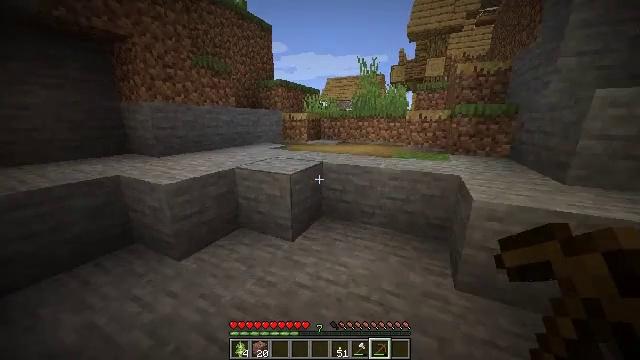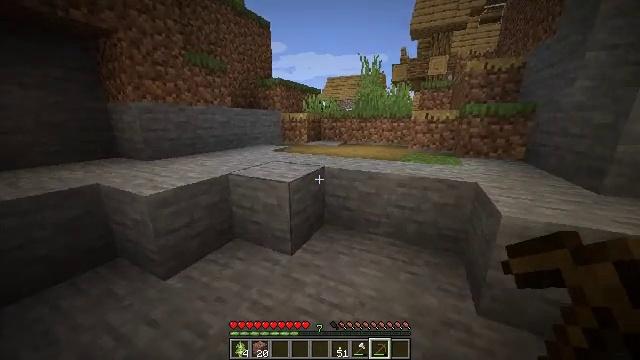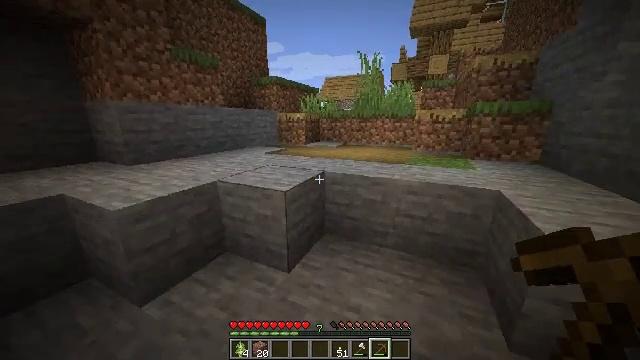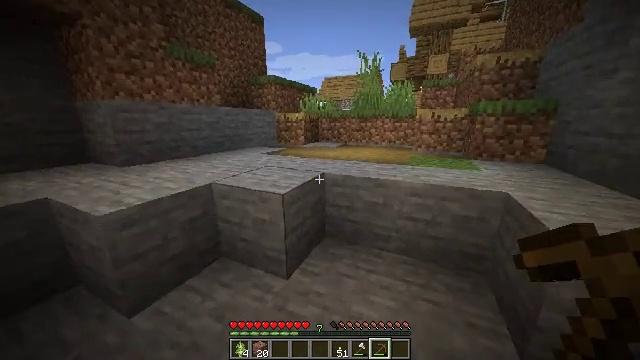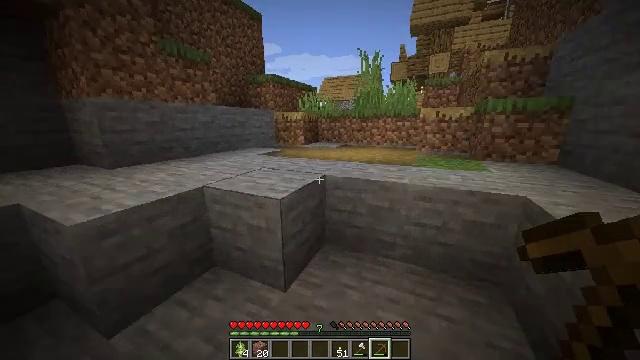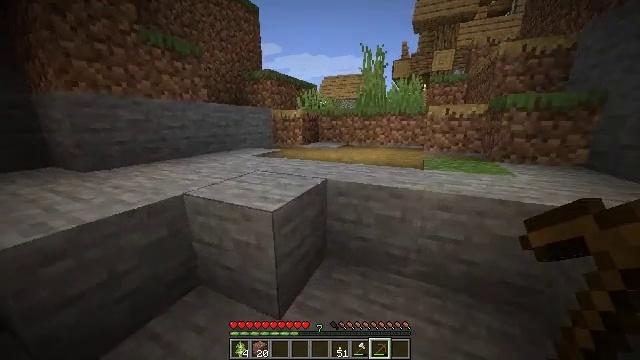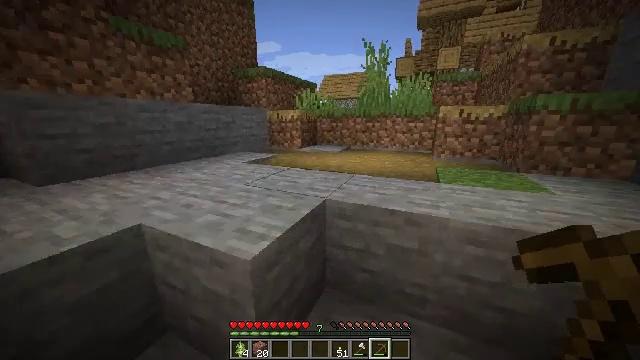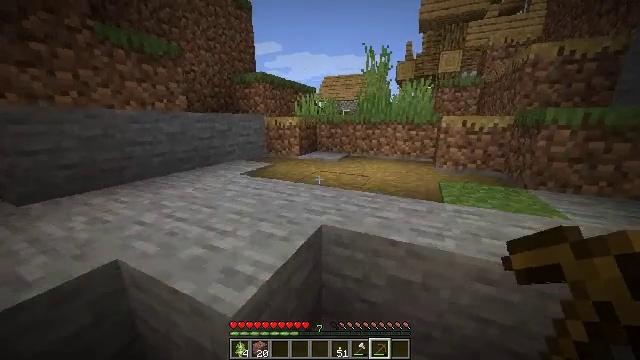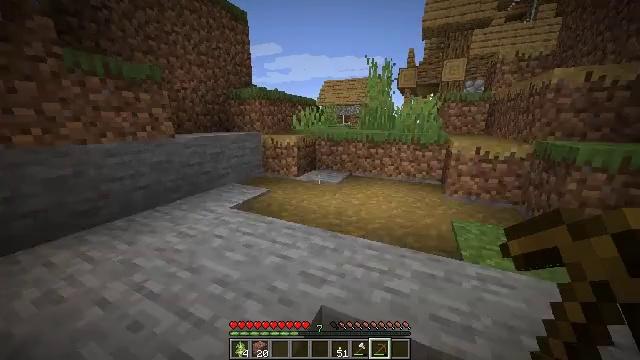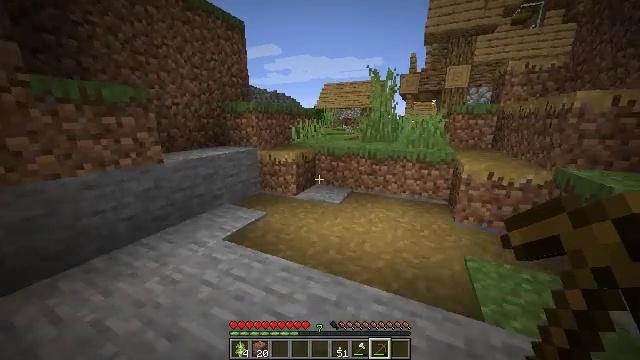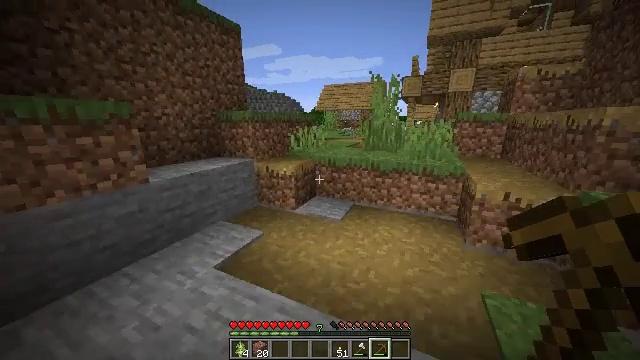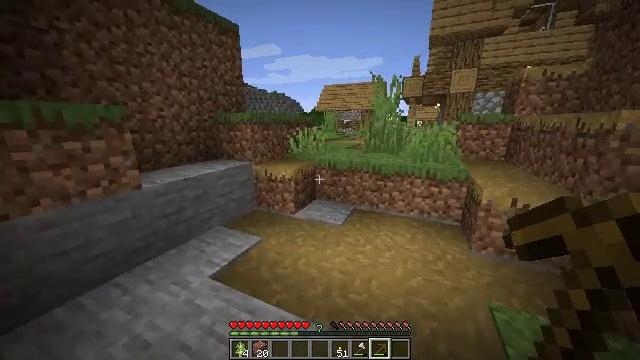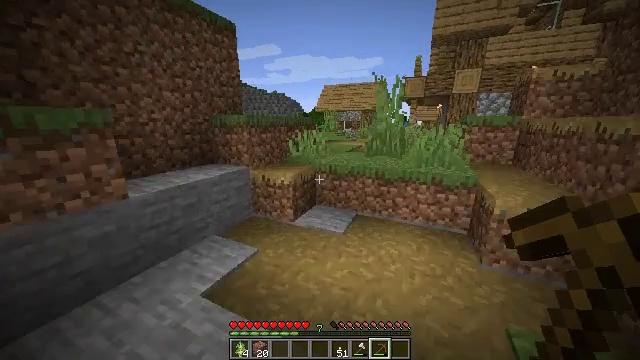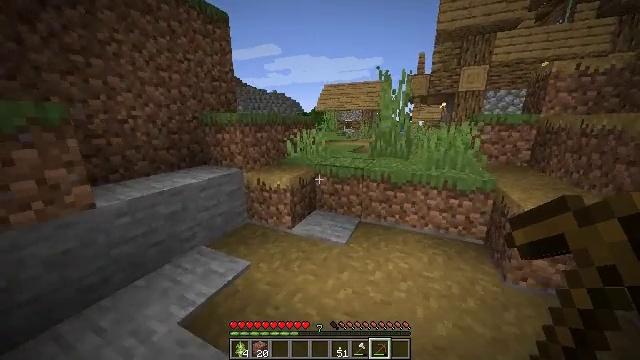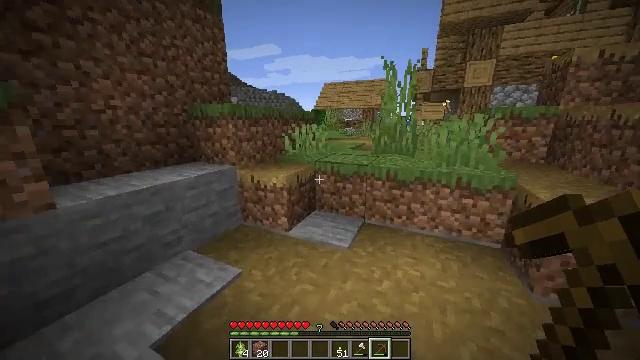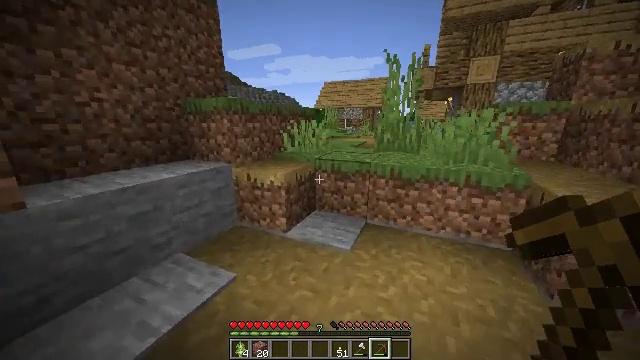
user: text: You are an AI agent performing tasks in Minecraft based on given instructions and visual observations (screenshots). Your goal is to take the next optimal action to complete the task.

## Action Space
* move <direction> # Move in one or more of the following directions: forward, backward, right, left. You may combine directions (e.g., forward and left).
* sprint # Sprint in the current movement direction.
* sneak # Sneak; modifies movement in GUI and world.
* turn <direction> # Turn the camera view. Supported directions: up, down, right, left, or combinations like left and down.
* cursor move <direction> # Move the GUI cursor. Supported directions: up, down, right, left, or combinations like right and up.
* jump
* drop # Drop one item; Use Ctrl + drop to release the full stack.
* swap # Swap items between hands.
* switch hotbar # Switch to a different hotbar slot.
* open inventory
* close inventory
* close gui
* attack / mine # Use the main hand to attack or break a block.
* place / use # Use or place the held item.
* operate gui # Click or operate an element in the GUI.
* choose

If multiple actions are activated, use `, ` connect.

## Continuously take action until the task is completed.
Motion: motion action
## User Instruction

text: Break the furnace to move it.
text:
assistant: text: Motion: move forward
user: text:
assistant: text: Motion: move forward
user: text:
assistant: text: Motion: move forward
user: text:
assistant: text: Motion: move forward
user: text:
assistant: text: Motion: move forward
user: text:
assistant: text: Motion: move forward
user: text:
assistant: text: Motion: move forward, jump
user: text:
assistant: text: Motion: move forward, jump
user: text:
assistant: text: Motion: move forward, jump
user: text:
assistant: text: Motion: move forward, jump
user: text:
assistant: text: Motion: move forward, jump
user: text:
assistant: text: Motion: move forward
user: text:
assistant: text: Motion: move forward
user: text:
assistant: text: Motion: move forward
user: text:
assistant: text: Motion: move forward
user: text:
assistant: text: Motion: move forward
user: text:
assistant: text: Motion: move forward
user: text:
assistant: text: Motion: move forward
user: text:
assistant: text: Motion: move forward
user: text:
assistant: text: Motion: move forward
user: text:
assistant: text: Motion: move forward, turn right
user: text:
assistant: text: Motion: move forward, turn right, jump
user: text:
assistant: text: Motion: move forward, turn right, jump
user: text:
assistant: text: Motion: move forward, turn right, jump
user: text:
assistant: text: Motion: move forward, jump
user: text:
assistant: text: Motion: move forward, turn left, jump
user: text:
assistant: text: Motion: move forward, turn left
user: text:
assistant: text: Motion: move forward and move right, turn left
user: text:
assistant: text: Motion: move forward and move right, turn left
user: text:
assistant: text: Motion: move forward and move right, turn left